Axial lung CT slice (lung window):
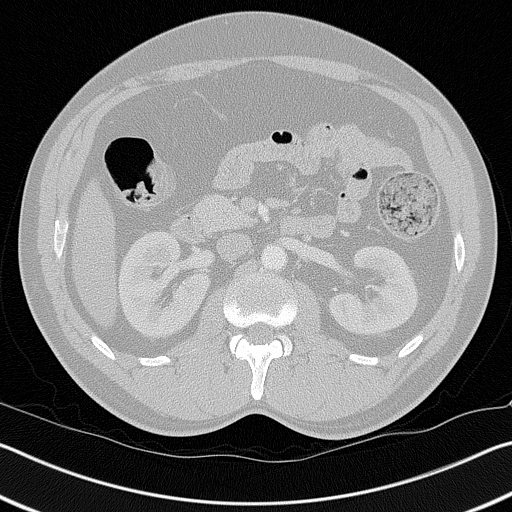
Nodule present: no